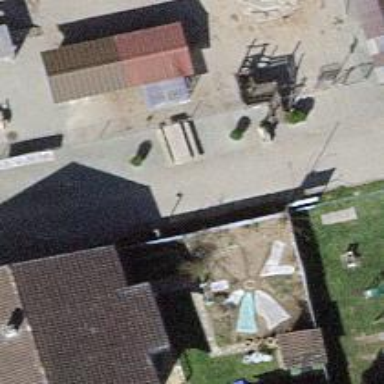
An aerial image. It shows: Picnic table located in leisure land area.